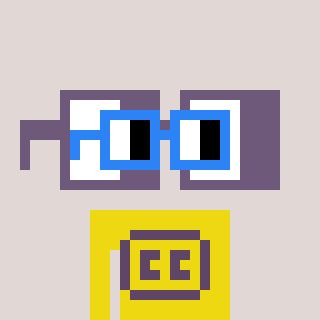
a pixel art character with square blue glasses, a glasses-shaped head and a yellow-colored body on a warm background